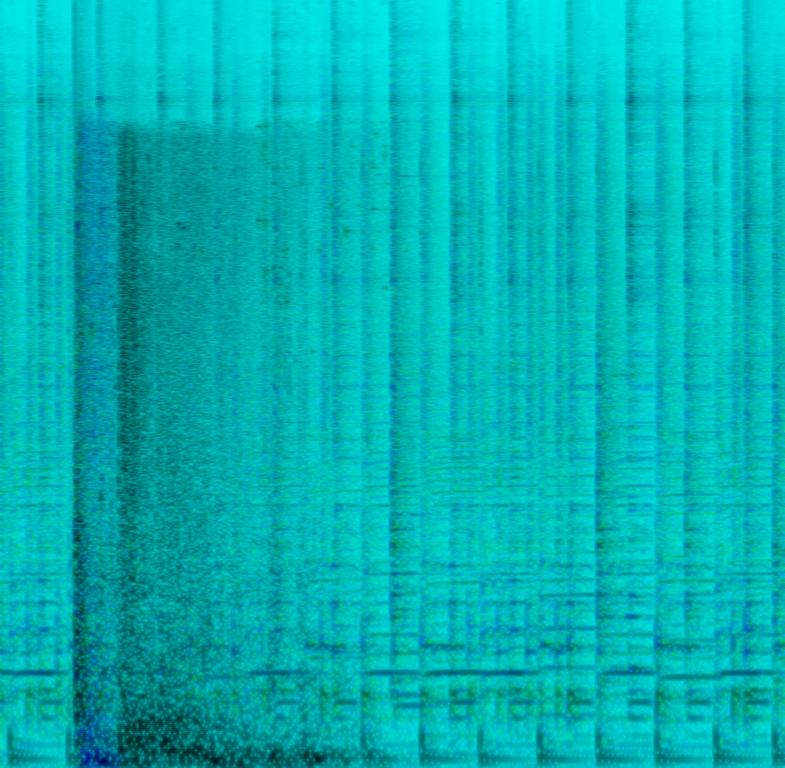
The low quality recording features an explosion and glass shattering sound effects, while sustained accordion melody, muted plucked strings melody, bouncy snare, snappy rimshots, shimmering hi hats and "4 on the floor" kick pattern are playing in the background. The Drums are mostly panned to the left channel of the stereo image, which is making it unbalanced, although it sounds fun and happy.